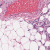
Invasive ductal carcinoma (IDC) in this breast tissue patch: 1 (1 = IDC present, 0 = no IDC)